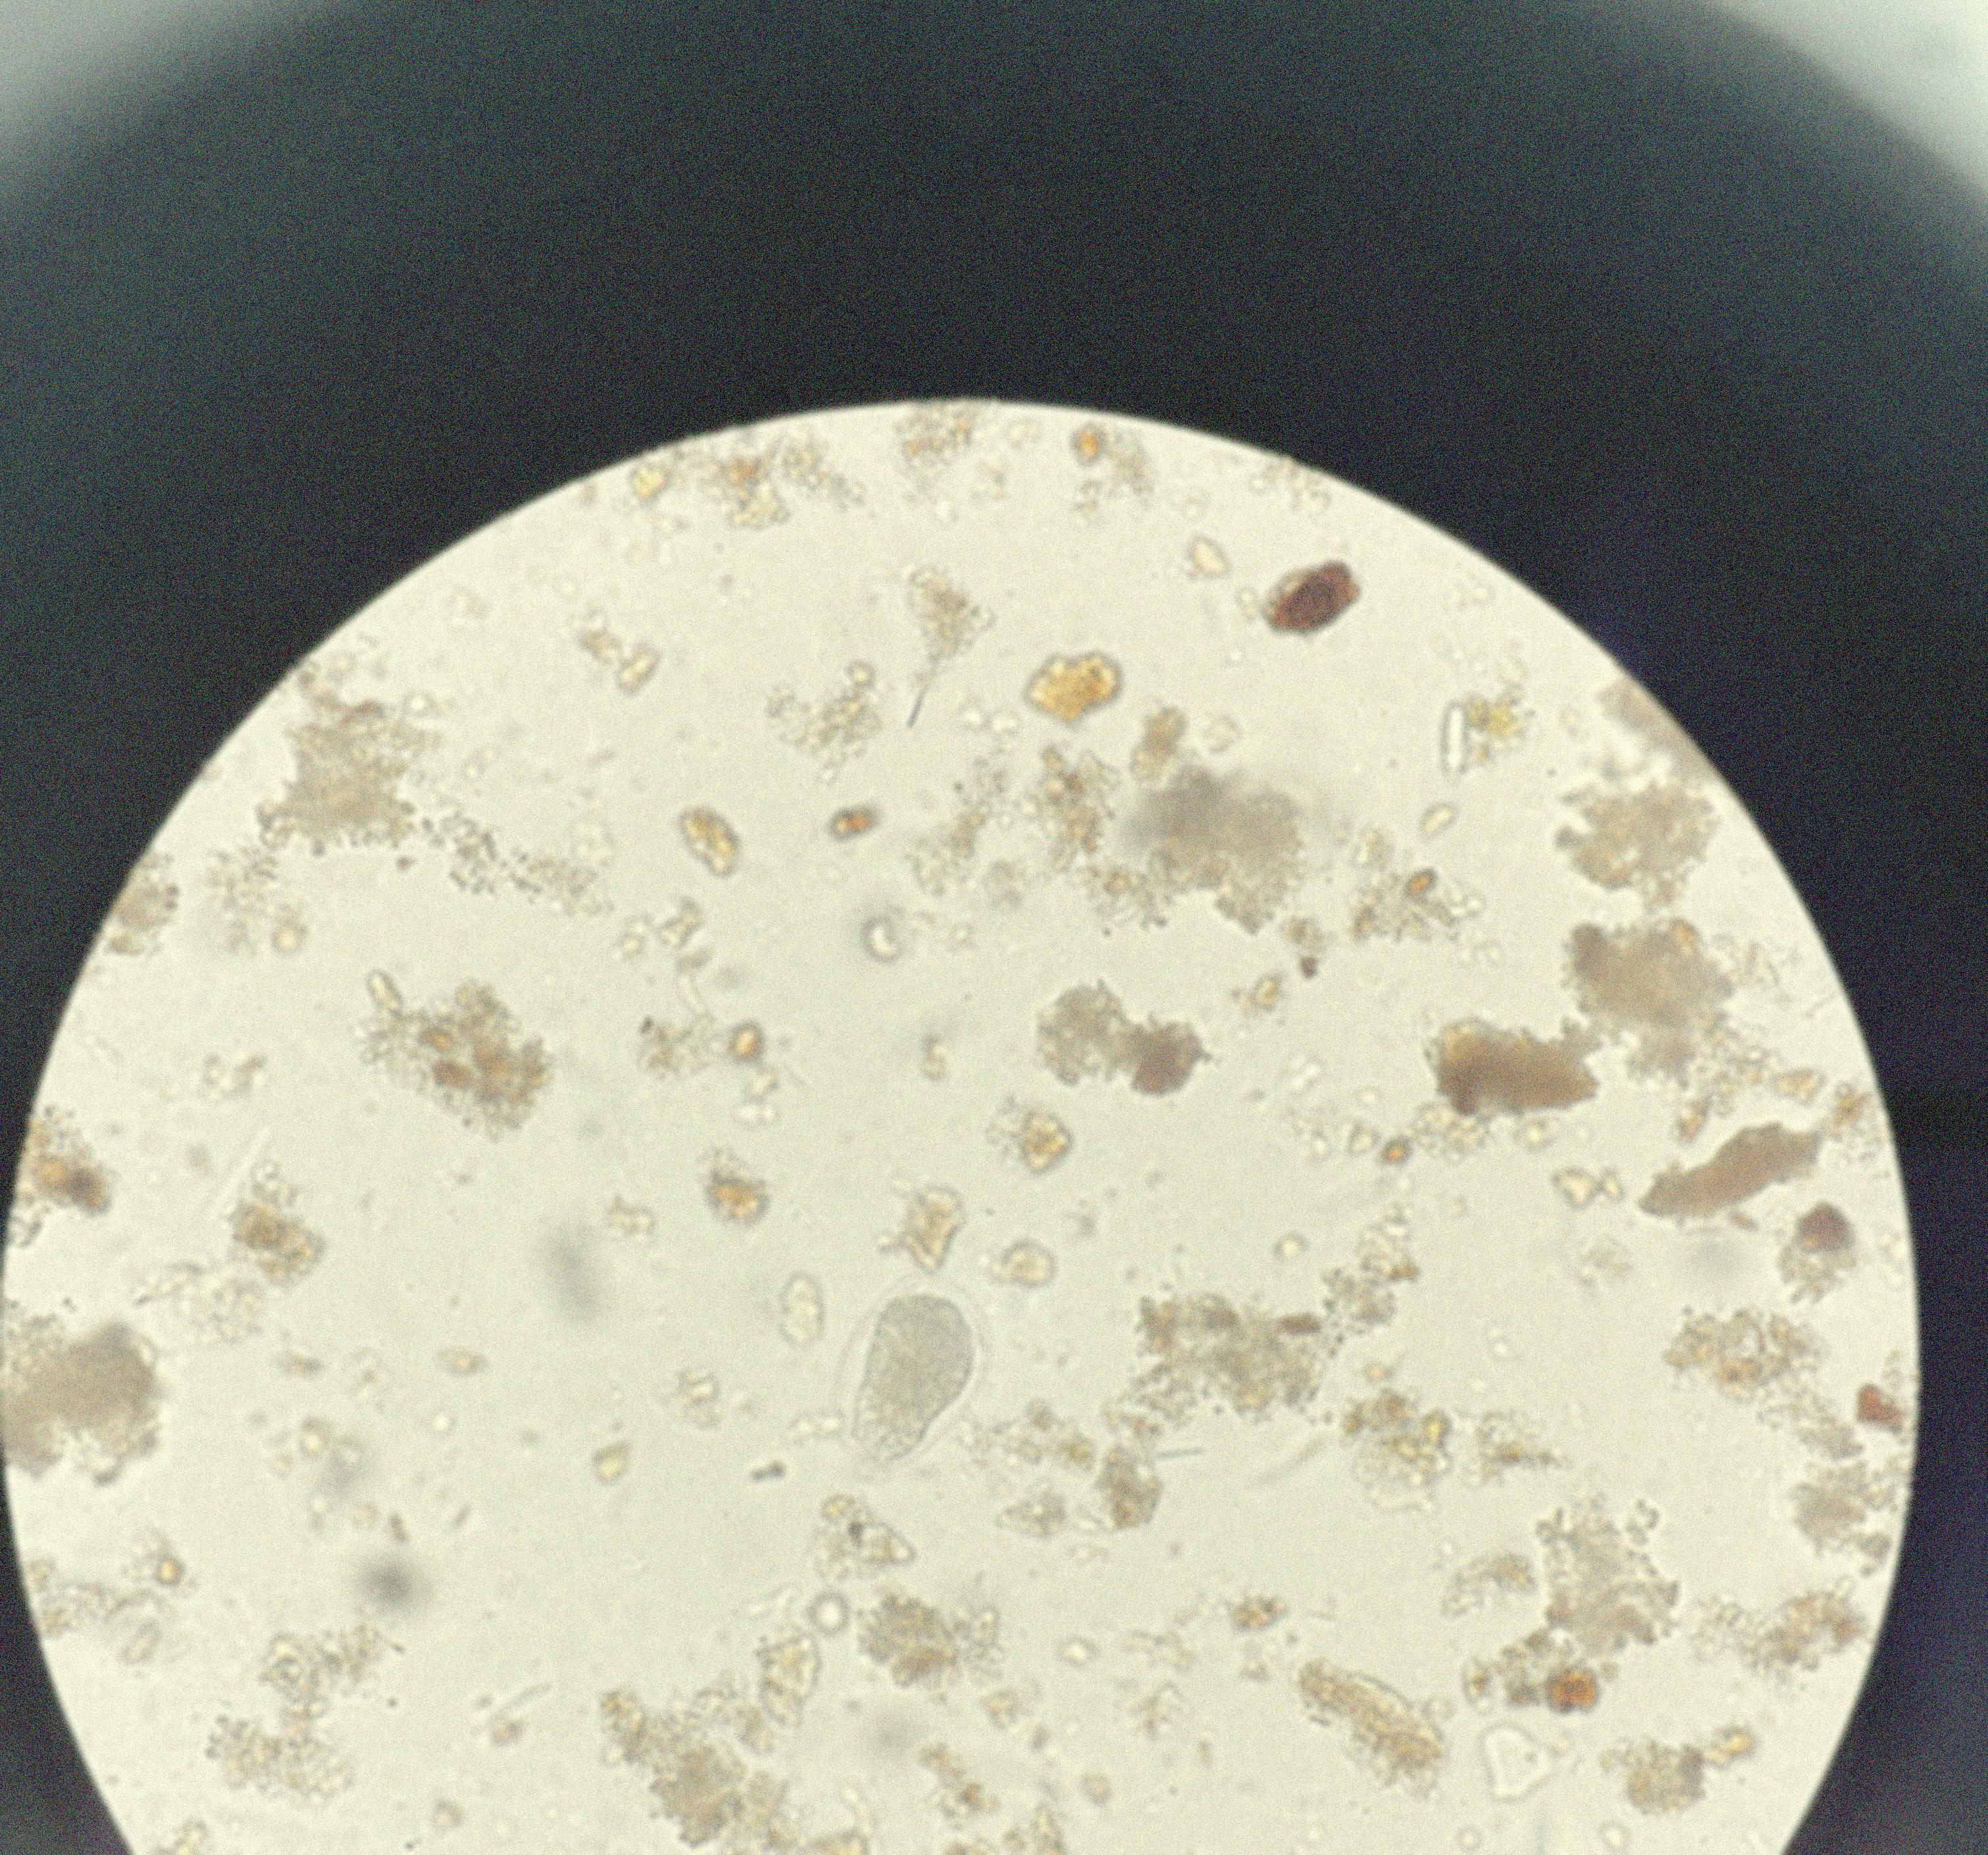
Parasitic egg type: Hookworm egg